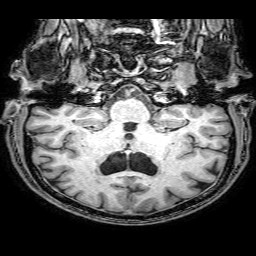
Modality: T1w
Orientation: sagittal
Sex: male
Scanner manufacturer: philips
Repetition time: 0.008114 s
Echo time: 0.00371 s